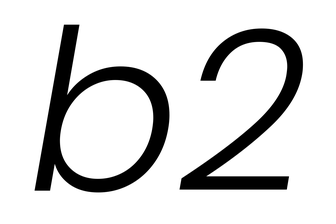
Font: Poppins-LightItalic